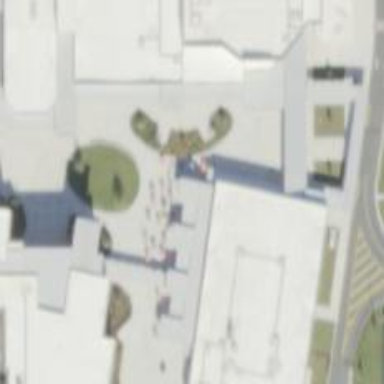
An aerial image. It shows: School building.